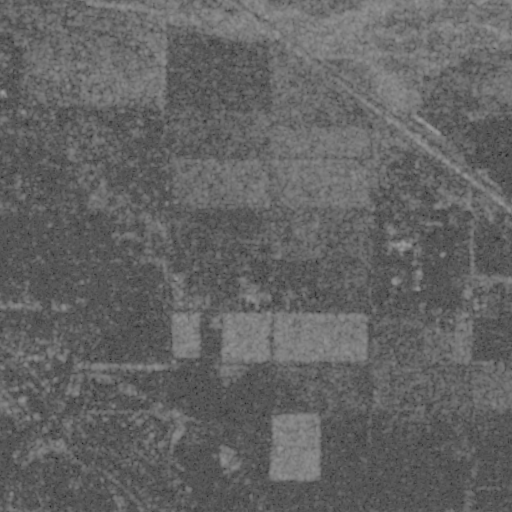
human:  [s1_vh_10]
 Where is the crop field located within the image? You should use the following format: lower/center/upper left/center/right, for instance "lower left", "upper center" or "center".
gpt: The crop field is located in the lower right of the image.
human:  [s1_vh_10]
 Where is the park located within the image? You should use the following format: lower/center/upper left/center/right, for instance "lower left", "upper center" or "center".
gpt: The park is located in the lower left of the image.
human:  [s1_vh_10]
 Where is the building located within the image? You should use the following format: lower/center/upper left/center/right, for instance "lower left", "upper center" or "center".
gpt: The building is located in the lower left of the image.
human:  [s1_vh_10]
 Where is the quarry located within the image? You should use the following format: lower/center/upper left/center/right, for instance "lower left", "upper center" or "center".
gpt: There is no quarry in the image.

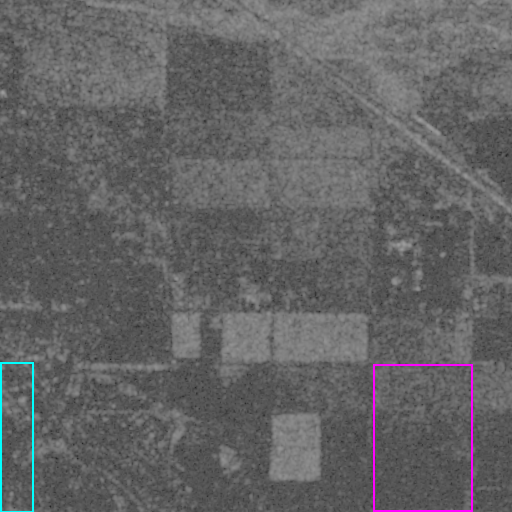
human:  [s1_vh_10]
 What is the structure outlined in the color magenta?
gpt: The structure outlined in magenta is a crop field.
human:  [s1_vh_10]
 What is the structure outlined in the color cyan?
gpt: The structure outlined in cyan is a park.
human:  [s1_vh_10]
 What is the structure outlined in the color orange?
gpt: There is no orange outline.